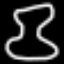
Label: hourglass